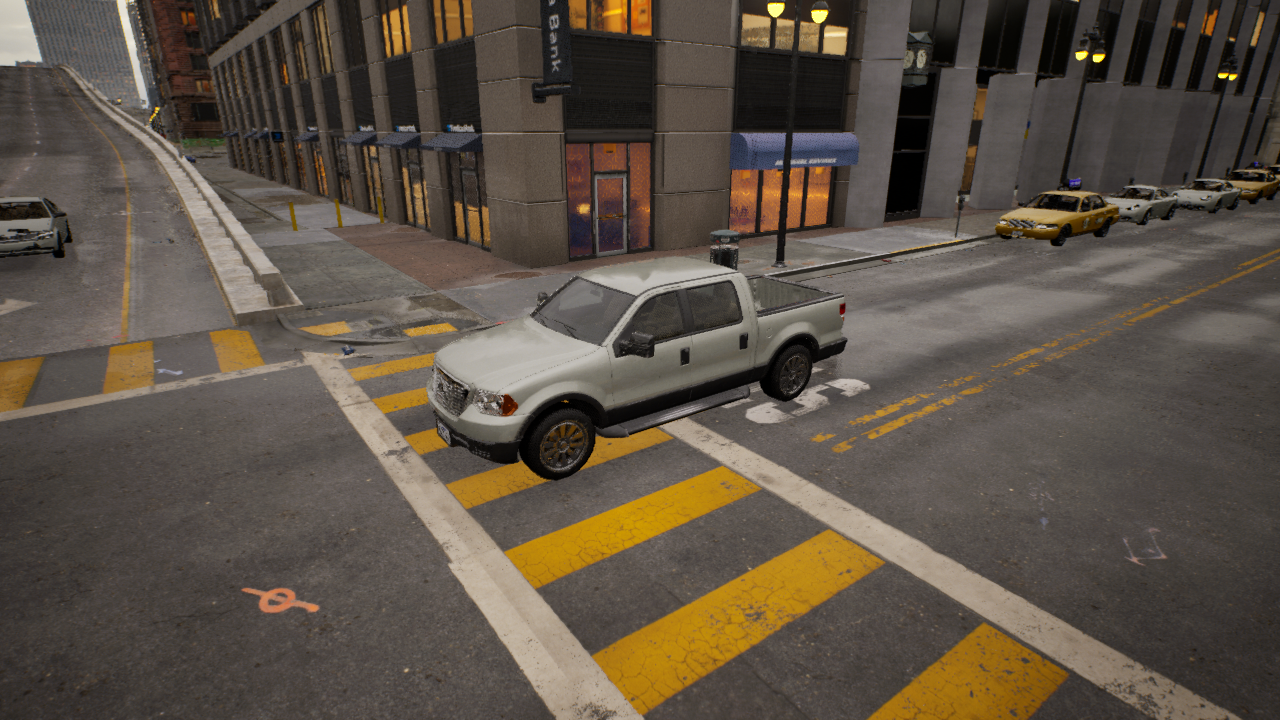
Venue: residential
Lighting: golden hour
Vehicle rig: pickup